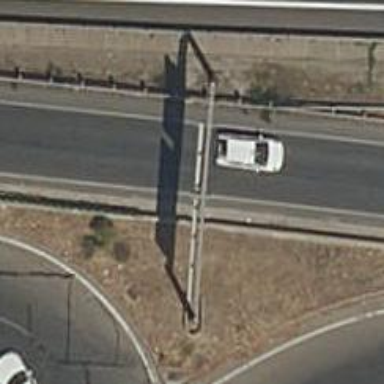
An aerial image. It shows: Motorway link.